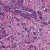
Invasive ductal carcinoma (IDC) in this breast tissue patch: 0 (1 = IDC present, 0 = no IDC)